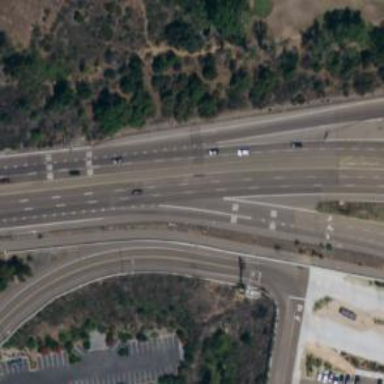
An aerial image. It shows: This image shows trunk highway that functions as expressway.